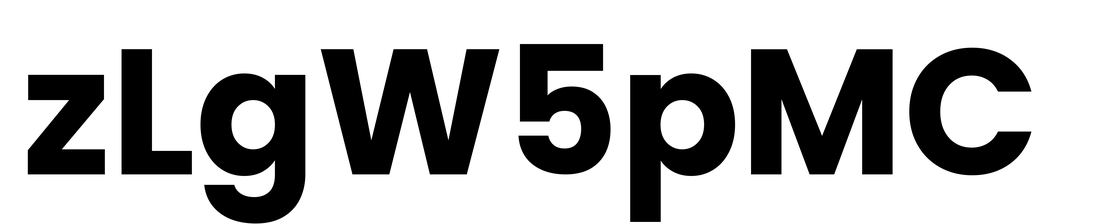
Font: Poppins-Bold